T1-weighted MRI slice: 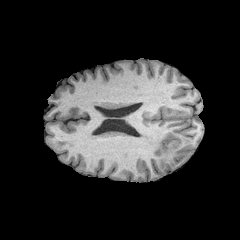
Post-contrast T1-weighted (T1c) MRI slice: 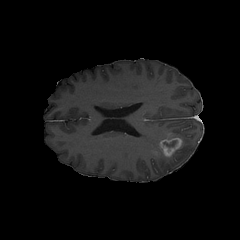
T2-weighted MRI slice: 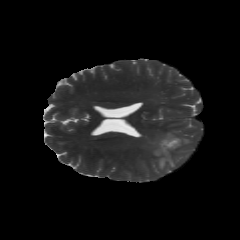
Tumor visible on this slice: yes